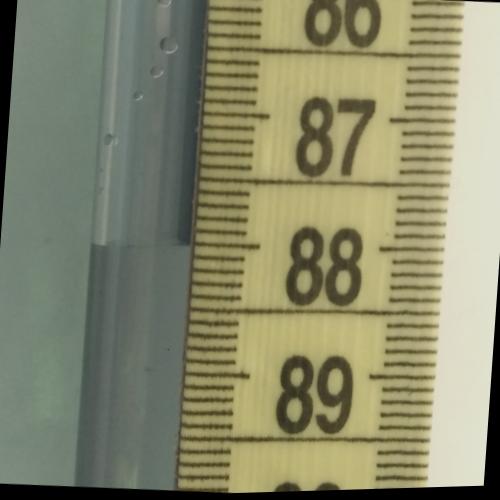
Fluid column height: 88.0 cm